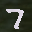
Label: 7